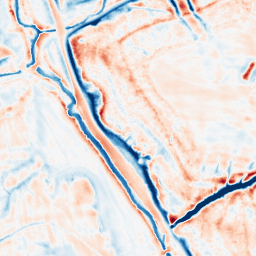
Category: edge_preserving
Decomposition family: bilateral
Decomposition parameters: d: 21
sigma_color: 50
sigma_space: 50
Upsampling method: cubic_mitchell
Upsampling parameters: scale: 2
Upsampling scale: 2